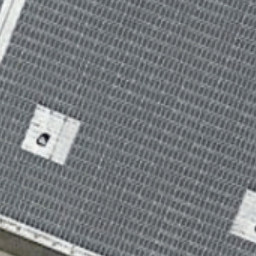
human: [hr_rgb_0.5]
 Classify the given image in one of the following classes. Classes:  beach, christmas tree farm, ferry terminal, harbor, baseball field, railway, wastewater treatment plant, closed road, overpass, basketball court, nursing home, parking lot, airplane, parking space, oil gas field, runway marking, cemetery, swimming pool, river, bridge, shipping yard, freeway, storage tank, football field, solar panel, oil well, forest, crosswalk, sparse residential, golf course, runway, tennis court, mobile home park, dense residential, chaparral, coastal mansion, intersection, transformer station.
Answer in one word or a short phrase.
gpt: solar panel